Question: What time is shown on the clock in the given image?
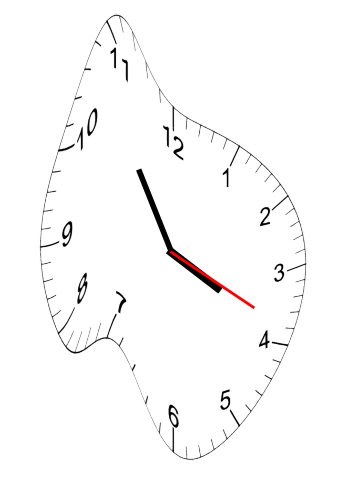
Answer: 03:54:19